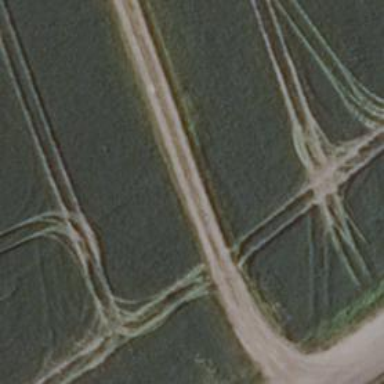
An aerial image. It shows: Sandy track road with grade 4 track type.